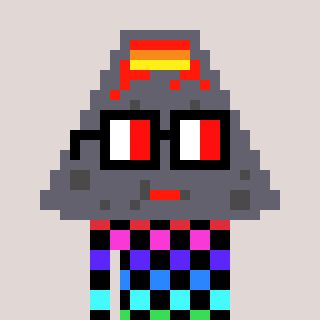
a pixel art character with square glasses with black frames and red eyes, a volcano-shaped head and a purple-colored body on a warm background